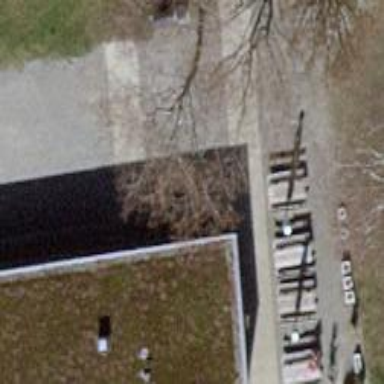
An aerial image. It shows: Building with surveillance zone.